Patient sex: M
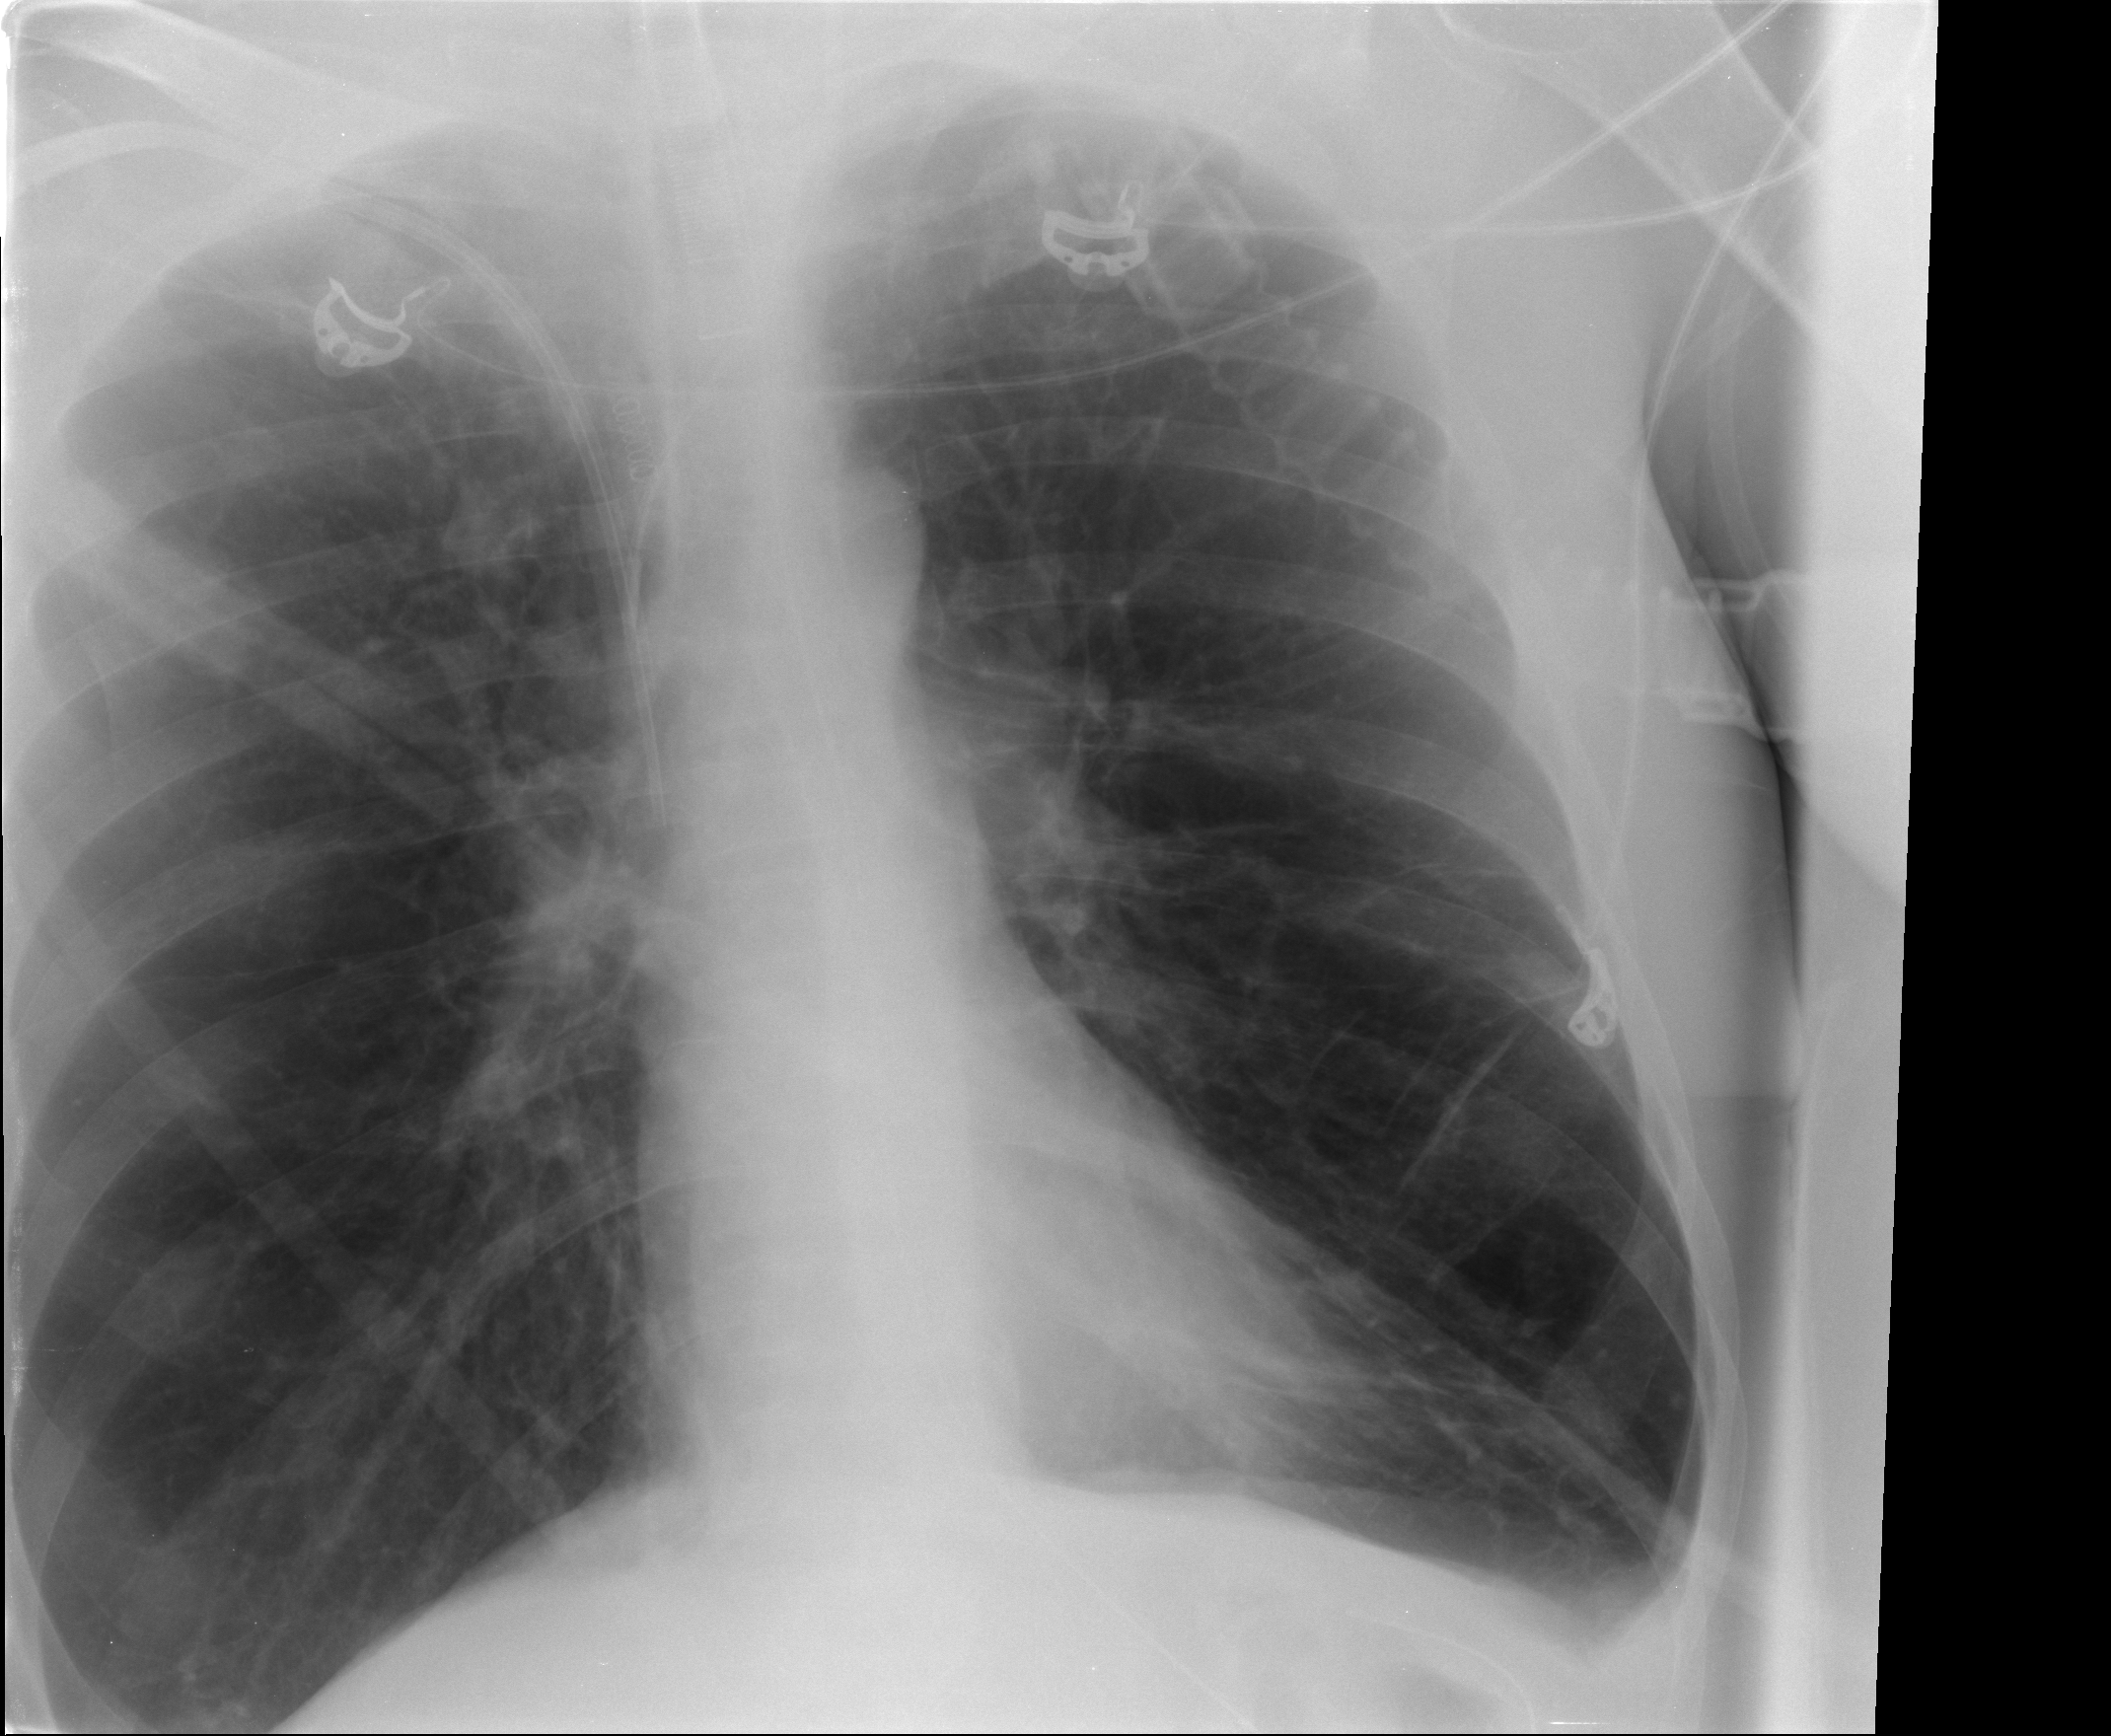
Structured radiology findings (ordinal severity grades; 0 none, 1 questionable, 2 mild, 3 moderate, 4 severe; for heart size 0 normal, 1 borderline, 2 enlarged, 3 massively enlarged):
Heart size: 0
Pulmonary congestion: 0
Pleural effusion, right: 0
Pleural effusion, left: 1
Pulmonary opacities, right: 0
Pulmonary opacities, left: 0
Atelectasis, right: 0
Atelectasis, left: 0